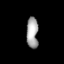
Tissue: lung
Cell type: Fibroblasts
Senescence score: 0.5804
Nuclear area (px): 359
Mean DAPI intensity: 162.404